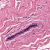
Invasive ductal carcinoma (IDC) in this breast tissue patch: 0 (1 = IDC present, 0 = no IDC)